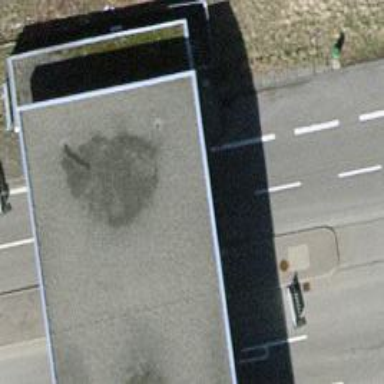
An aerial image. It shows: Primary highway passing through building tunnel with asphalt surface.